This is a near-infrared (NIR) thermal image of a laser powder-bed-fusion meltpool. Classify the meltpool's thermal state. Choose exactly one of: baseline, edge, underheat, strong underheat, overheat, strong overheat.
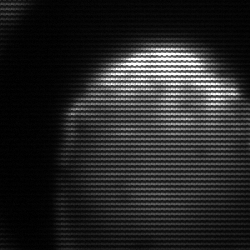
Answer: edge